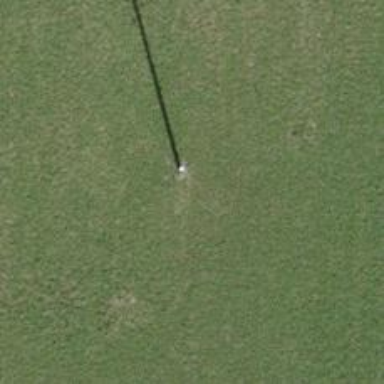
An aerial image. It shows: Power pole.